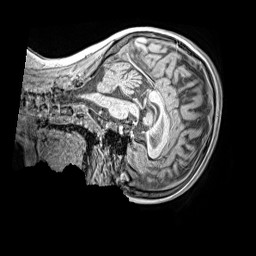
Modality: MP2RAGE
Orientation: sagittal
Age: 11
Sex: male
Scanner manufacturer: siemens
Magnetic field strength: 3 T
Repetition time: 4 s
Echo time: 0.00299 s